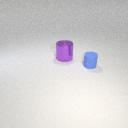
large purple metal cylinder behind small blue rubber cylinder